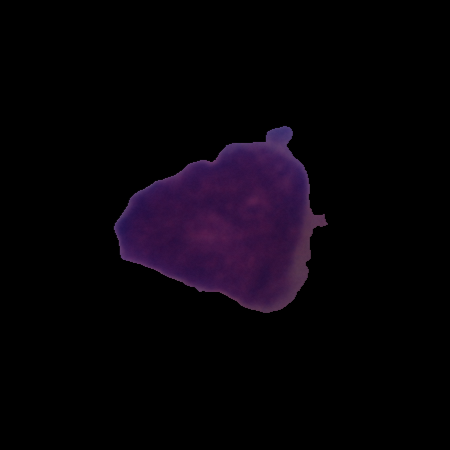
Label: cancer